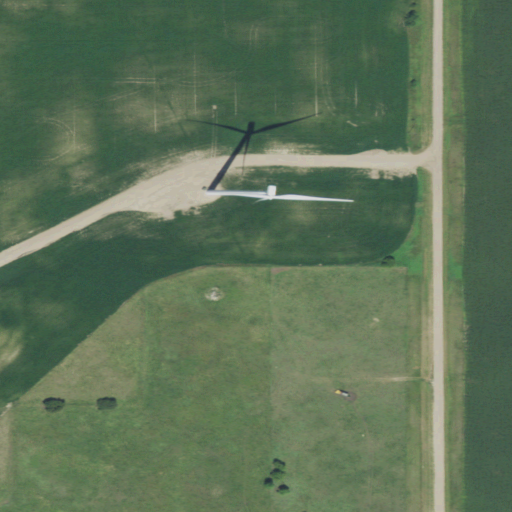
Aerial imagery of mountain in North Dakota named Pilot Knob containing cultivated crops, grassland, open development, and low intensity development